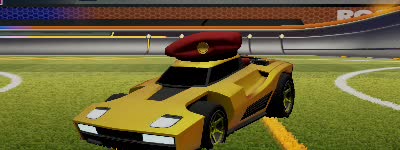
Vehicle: breakout